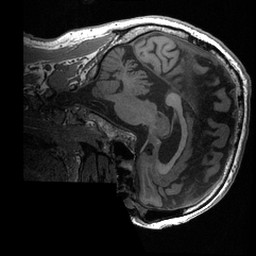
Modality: T1w
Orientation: sagittal
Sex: male
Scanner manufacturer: ge
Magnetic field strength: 3 T
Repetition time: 0.0064 s
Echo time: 0.00281 s